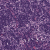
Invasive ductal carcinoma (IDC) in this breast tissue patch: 0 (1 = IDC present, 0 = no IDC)